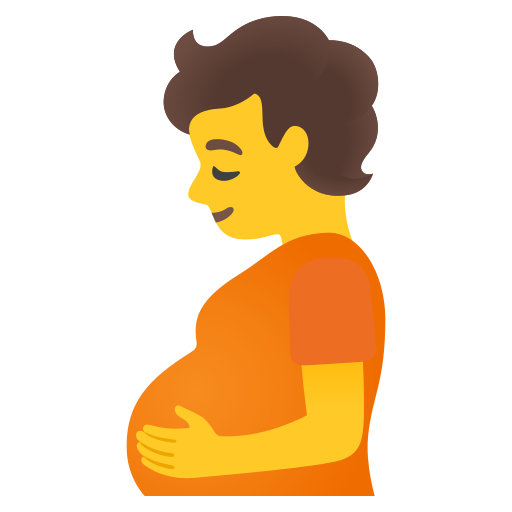
Emoji: 🫄